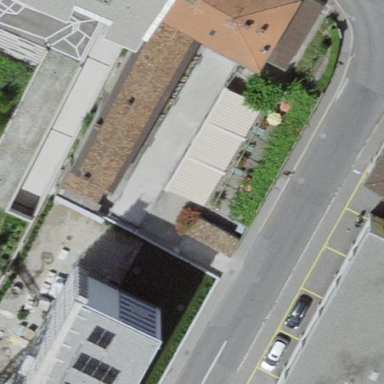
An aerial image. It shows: View of roof of building.